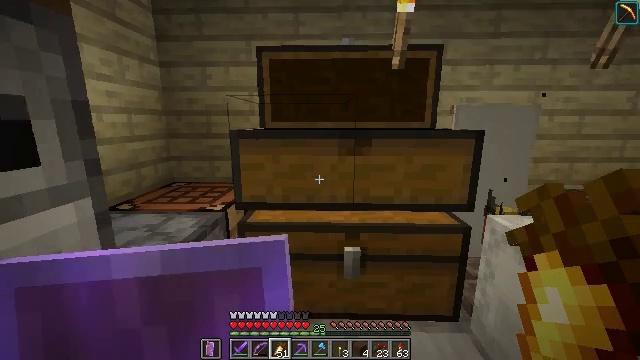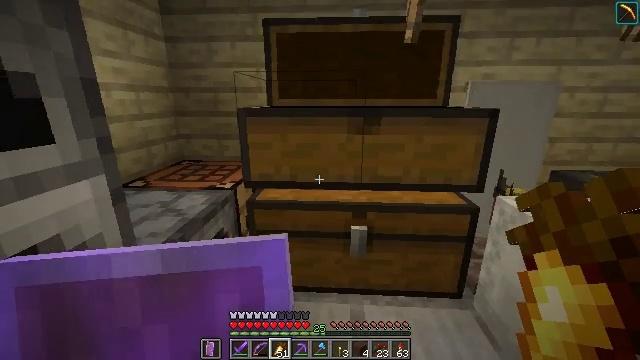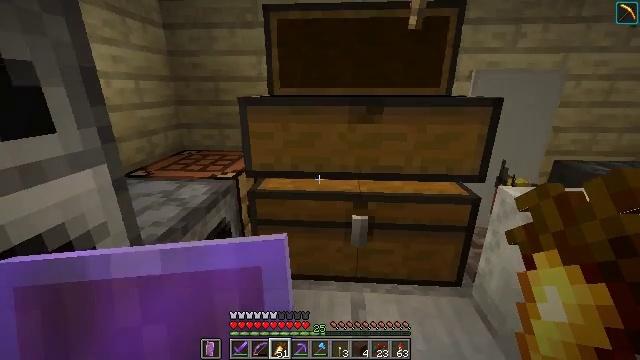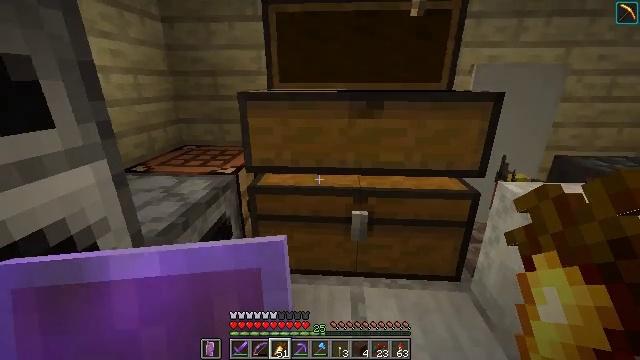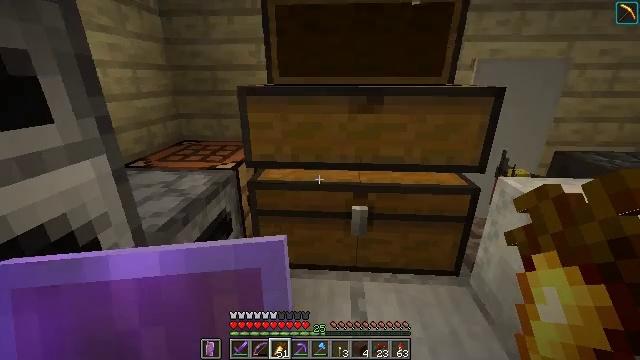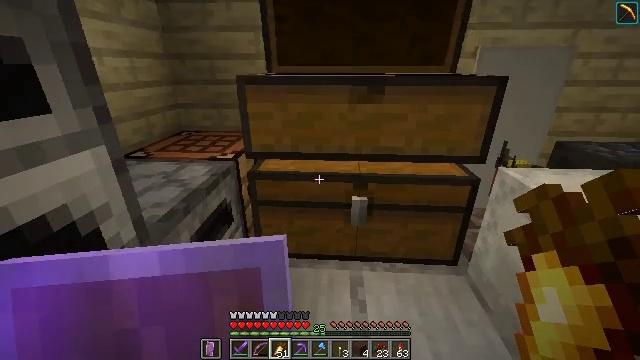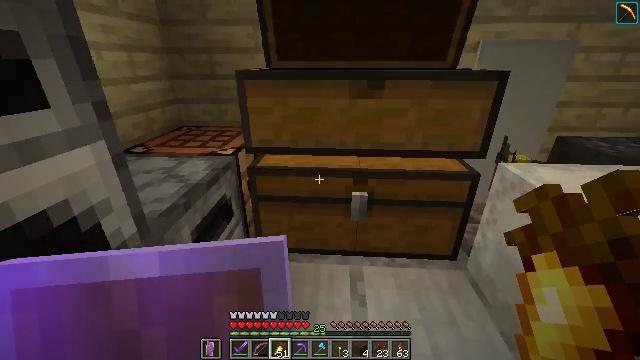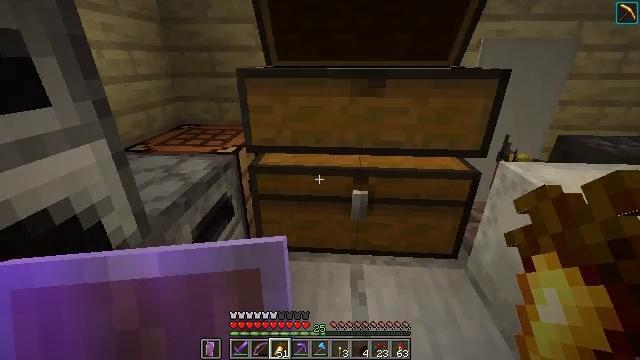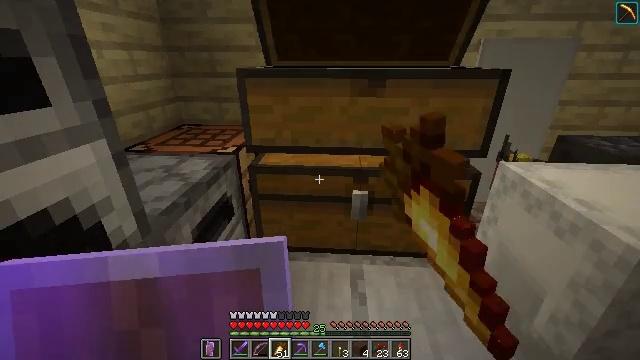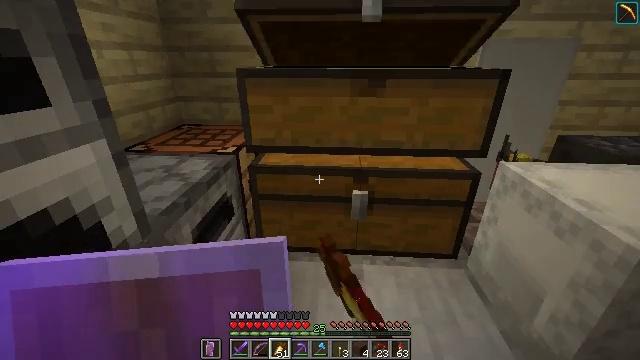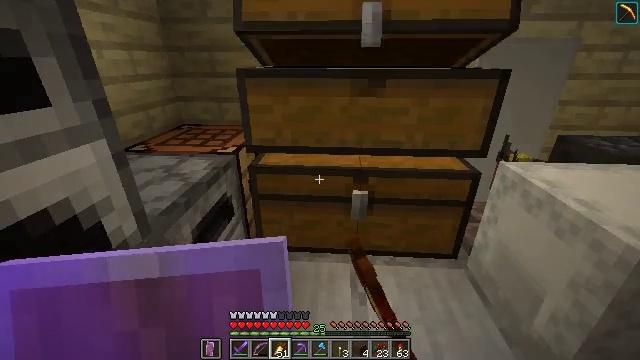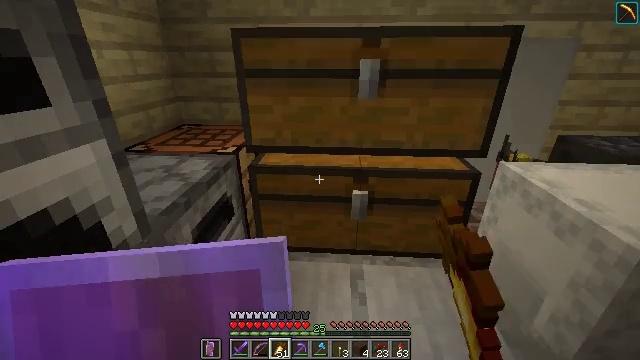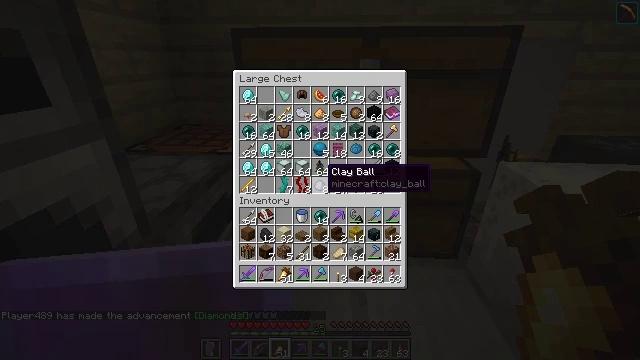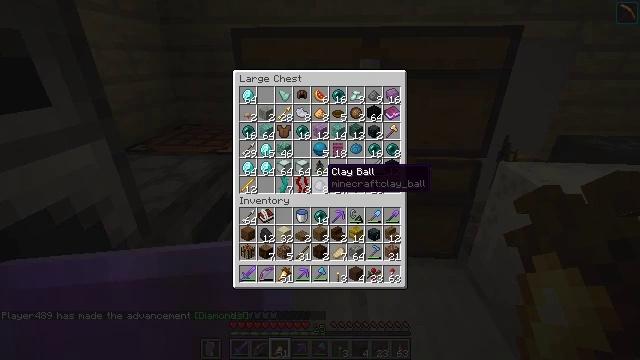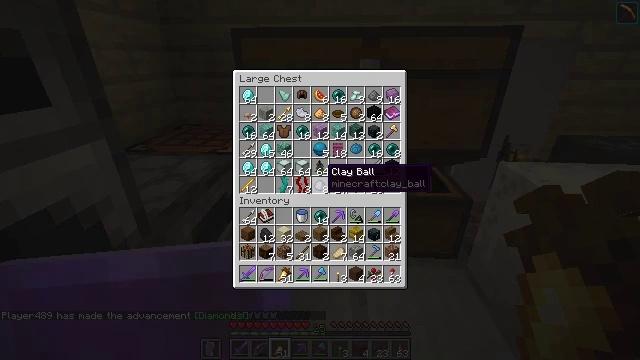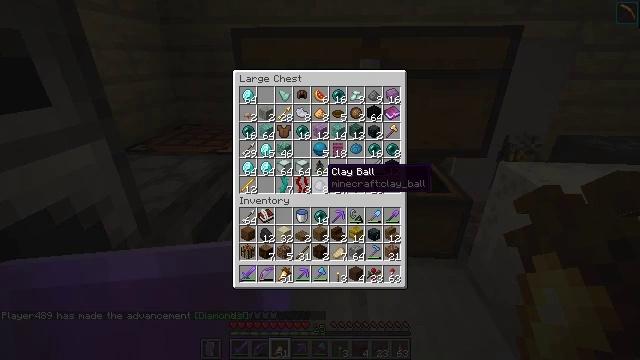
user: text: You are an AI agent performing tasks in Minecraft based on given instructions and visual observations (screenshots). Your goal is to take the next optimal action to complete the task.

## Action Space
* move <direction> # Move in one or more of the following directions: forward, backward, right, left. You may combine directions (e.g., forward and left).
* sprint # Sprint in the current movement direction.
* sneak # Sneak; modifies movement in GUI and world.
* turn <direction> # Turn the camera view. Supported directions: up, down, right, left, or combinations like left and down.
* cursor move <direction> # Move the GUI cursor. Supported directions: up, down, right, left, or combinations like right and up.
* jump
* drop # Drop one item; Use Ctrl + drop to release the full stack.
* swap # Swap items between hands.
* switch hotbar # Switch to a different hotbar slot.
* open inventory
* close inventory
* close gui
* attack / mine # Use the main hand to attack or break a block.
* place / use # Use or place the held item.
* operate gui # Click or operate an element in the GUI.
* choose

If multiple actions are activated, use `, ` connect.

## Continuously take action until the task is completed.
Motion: motion action
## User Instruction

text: Use the crafting interface to get brown concrete powder.
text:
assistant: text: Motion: turn left and down
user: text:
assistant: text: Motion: turn down
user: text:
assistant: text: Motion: turn down
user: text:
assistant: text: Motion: turn down
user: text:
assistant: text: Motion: turn down
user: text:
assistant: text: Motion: turn down
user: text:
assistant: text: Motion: use / place
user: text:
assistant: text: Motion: use / place
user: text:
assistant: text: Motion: use / place
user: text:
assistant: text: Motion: no_op
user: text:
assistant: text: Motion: no_op
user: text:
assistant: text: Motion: open gui
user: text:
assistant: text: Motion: no_op
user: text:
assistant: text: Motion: no_op
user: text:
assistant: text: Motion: no_op
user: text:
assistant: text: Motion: cursor move right
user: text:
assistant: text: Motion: cursor move right
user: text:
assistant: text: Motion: cursor move right
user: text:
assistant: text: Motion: no_op
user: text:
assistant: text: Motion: no_op
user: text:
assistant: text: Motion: no_op
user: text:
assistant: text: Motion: no_op
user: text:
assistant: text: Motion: no_op
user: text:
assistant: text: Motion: no_op
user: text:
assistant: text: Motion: no_op
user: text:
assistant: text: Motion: no_op
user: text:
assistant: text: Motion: no_op
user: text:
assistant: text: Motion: no_op
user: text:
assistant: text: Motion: no_op
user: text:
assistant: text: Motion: no_op